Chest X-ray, PA view. Patient: 38 years old, sex M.
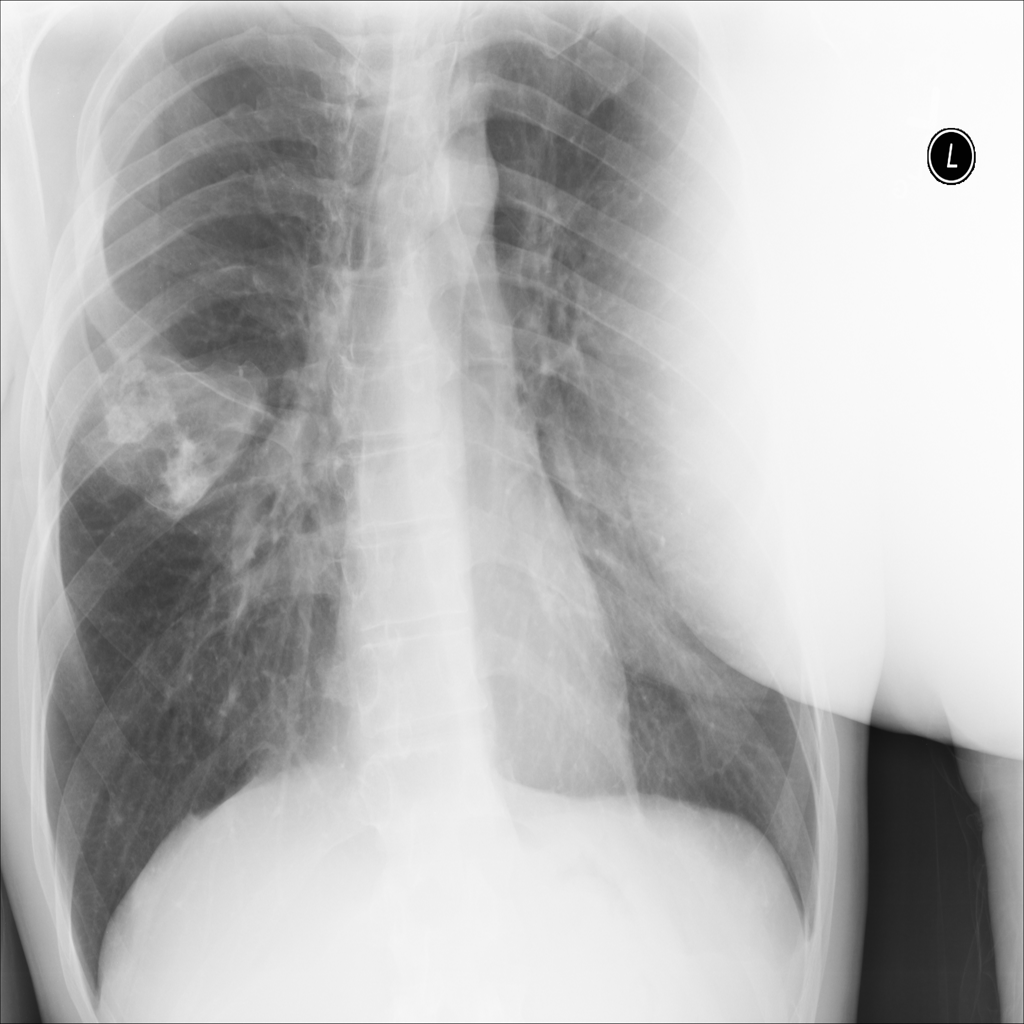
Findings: Mass